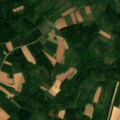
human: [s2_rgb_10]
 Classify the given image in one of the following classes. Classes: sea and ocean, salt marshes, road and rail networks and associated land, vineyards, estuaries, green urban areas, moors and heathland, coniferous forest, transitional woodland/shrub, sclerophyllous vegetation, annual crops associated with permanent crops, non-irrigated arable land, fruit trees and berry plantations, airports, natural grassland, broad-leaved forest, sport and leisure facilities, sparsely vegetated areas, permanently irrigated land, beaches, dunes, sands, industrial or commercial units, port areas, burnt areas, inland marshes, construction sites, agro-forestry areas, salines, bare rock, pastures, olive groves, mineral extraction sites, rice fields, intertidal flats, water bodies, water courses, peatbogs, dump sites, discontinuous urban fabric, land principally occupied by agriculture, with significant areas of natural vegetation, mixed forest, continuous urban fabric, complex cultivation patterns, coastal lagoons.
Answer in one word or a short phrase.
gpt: complex cultivation patterns, land principally occupied by agriculture, with significant areas of natural vegetation, broad-leaved forest